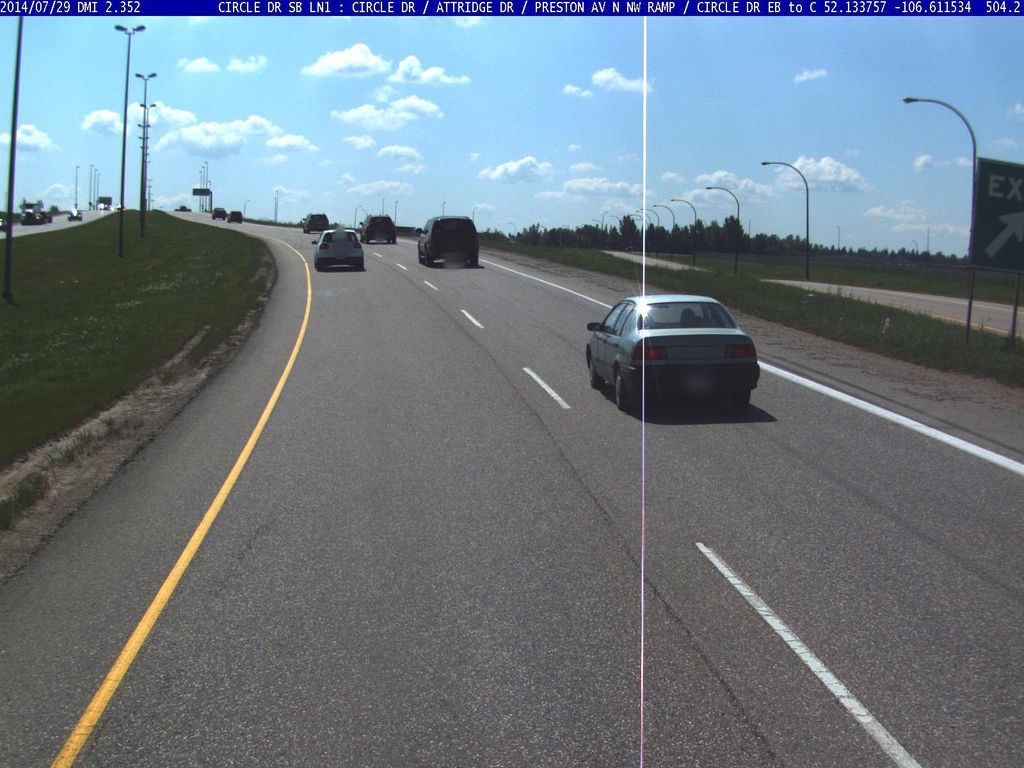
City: saskatoon